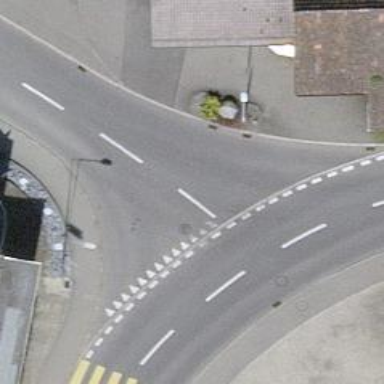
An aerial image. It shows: Road with "give way" sign.